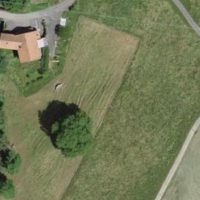
EUNIS habitat code: 44
Species observed at this site:
Dianthus armeria
Plantago lanceolata